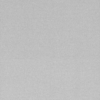
Label: dusty